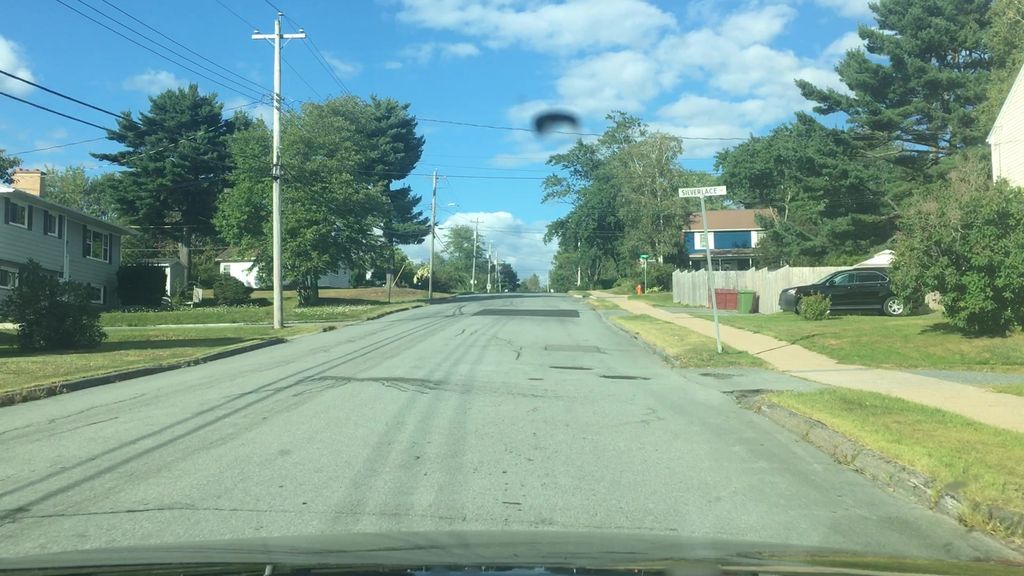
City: halifax